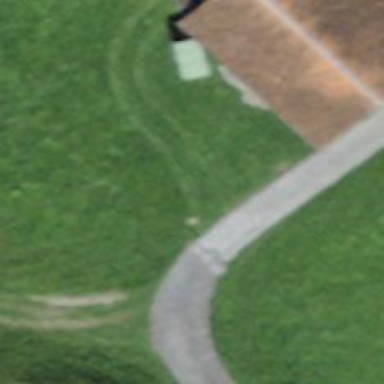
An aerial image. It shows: Track with grade1 tracktype.